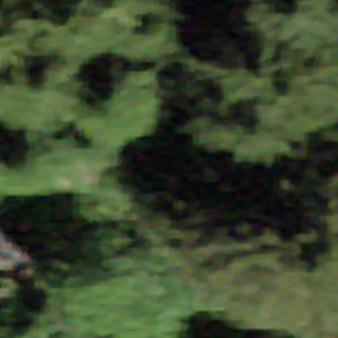
Label: other